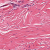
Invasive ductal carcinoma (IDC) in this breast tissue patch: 0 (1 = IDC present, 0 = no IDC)